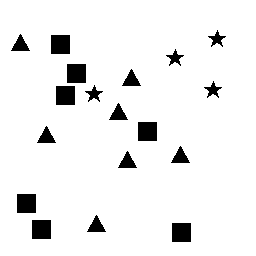
Squares: 7
Triangles: 7
Stars: 4
Total shapes: 18